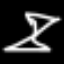
Label: hourglass